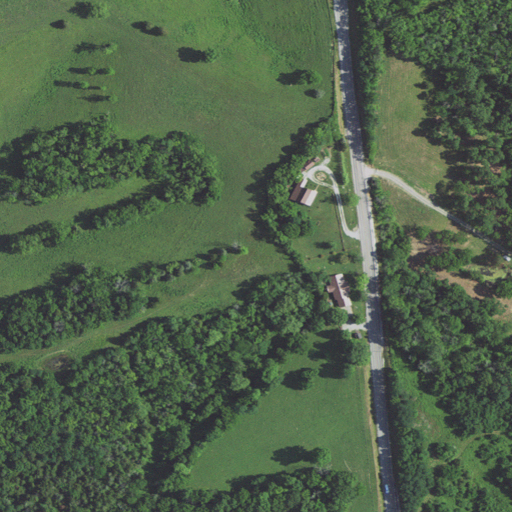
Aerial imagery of mountain in Kentucky named Gallows Hill containing pasture, deciduous forest, mixed forest, open development, low intensity development, evergreen forest, and medium intensity development